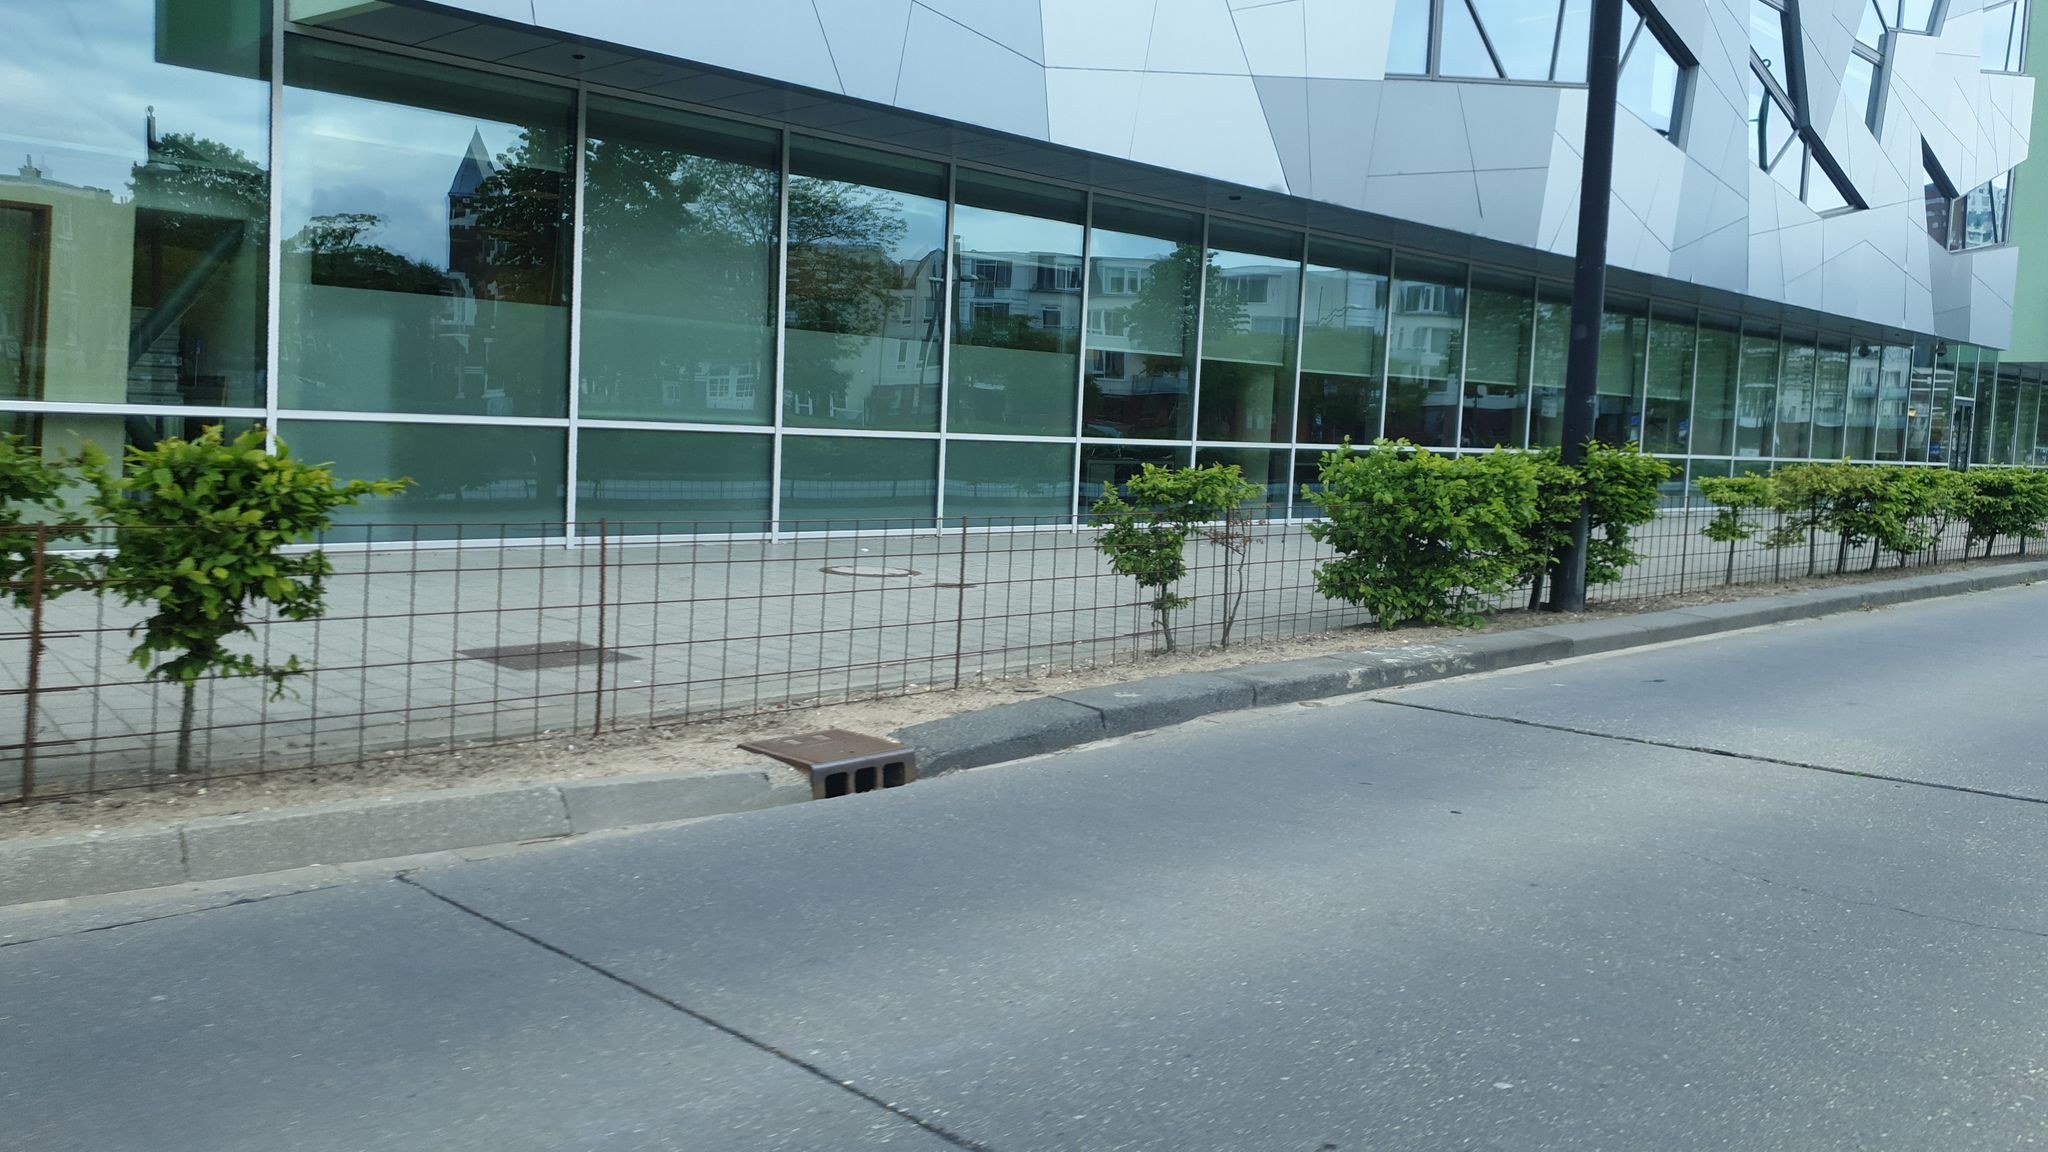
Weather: clear
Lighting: day
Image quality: good
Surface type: walking surface
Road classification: busway
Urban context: urban centre
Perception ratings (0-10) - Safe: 5.14, Lively: 8.3, Beautiful: 2.89, Boring: 5.03, Depressing: 3.58, Wealthy: 1.15